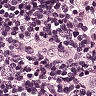
Metastatic tissue present: no